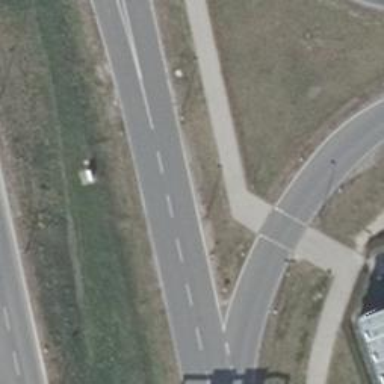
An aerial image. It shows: Tertiary road with asphalt surface. There is separate sidewalk along the road.